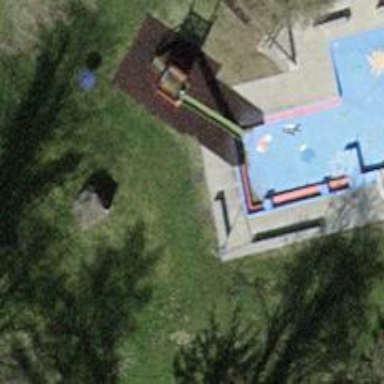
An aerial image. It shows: Water slide attraction.